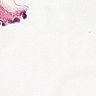
Metastatic tissue present: no